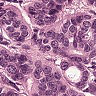
Metastatic tissue present: yes